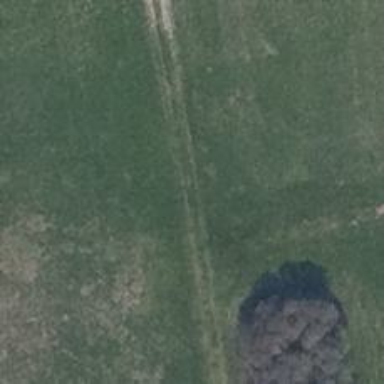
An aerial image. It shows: Grass track with grade 5 tracktype.